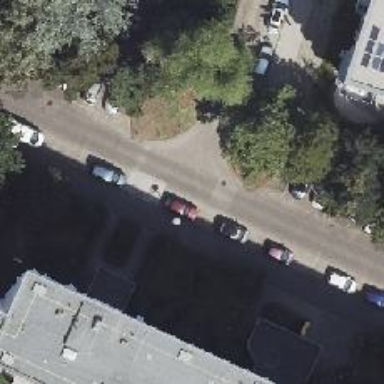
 which is on the street. The left sidewalk has asphalt surface."